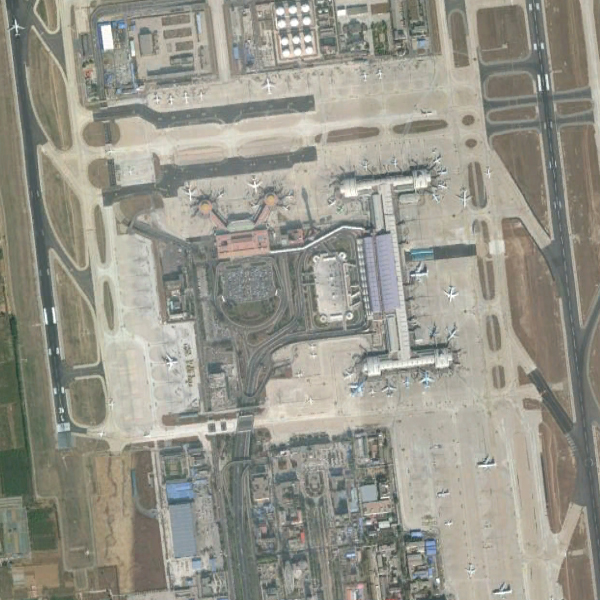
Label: Airport